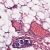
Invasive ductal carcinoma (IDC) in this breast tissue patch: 0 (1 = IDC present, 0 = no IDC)